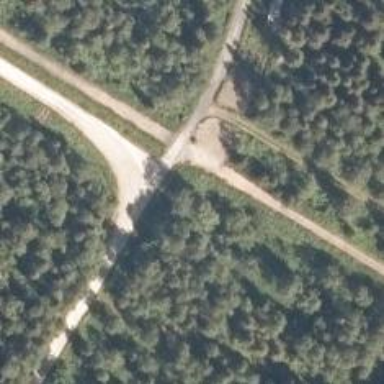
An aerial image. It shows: Unclassified road with grade 2 tracktype.